Question: I am try to create PrimeFaces p:dataTable with cell editing. Maybe i am use bad syntax or wrong bindings ? Html code with dataTable:
'''
<p:dataTable editable="true" editMode="cell" id="temperatureTable"
value="#{firingBean.temperatureMap}" var="temperatureRow" widgetVar="table">
<f:facet name="header">
Temperaturnaia karta
</f:facet>
<p:column styleClass="notEditable ui-state-default" width="30">
<f:facet name="header">
<h:outputText value="" />
</f:facet>
<f:facet name="output">
<h:outputText value="#{dataSheet.rowIndex + 1}" />
</f:facet>
</p:column>
<p:column styleClass="notEditable" width="50">
<f:facet name="header">
<h:outputText value="#{msg['firing.timefromstart']}" />
</f:facet>
<f:facet name="output">
<h:outputText value="#{temperatureRow.hoursAfterStart}" />
</f:facet>
</p:column>
<p:column width="75">
<f:facet name="header">
<h:outputText value="Termopara 1" />
</f:facet>
<f:facet name="output">
<h:outputText value="#{temperatureRow.points[0].value}" width="75"/>
</f:facet>
<f:facet name="input">
<h:inputText required="true" value="#{temperatureRow.points[0].value}" style="width:75px">
<p:ajax event="change" listener="#{firingBean.updateUserDate}" />
<f:validateDoubleRange maximum="99999999999999" />
</h:inputText>
</f:facet>
</p:column>
<p:column width="75" rendered="#{firingBean.thermoPairs > 1}">
<f:facet name="header">
<h:outputText value="Termopara 2" />
</f:facet>
<f:facet name="output">
<h:outputText value="#{temperatureRow.points[1].value}" />
</f:facet>
<f:facet name="input">
<h:inputText required="true" value="#{temperatureRow.points[1].value}"
style="width:75px" styleClass="inputMega">
<p:ajax event="change" listener="#{firingBean.updateUserDate}" />
<f:validateDoubleRange maximum="99999999999999" />
</h:inputText>
</f:facet>
</p:column>
<p:column width="75" rendered="#{firingBean.thermoPairs > 2}">
<f:facet name="header">
<h:outputText value="Termopara 3" />
</f:facet>
<f:facet name="output">
<h:outputText value="#{temperatureRow.points[2].value}" />
</f:facet>
<f:facet name="input">
<h:inputText required="true" value="#{temperatureRow.points[2].value}" style="width:75px">
<p:ajax event="change" listener="#{firingBean.updateUserDate}" />
<f:validateDoubleRange maximum="99999999999999" />
</h:inputText>
</f:facet>
</p:column>
<p:column width="75" rendered="#{firingBean.thermoPairs > 3}">
<f:facet name="header">
<h:outputText value="Termopara 4" />
</f:facet>
<f:facet name="output">
<h:outputText value="#{temperatureRow.points[3].value}" />
</f:facet>
<f:facet name="input">
<h:inputText required="true" value="#{temperatureRow.points[3].value}" style="width:75px">
<p:ajax event="change" listener="#{firingBean.updateUserDate}" />
<f:validateDoubleRange maximum="99999999999999" />
</h:inputText>
</f:facet>
</p:column>
<p:column width="75" rendered="#{firingBean.thermoPairs > 4}">
<f:facet name="header">
<h:outputText value="Termopara 5" />
</f:facet>
<f:facet name="output">
<h:outputText value="#{temperatureRow.points[4].value}" />
</f:facet>
<f:facet name="input">
<h:inputText required="true" value="#{temperatureRow.points[4].value}" style="width:75px">
<p:ajax event="change" listener="#{firingBean.updateUserDate}" />
<f:validateDoubleRange maximum="99999999999999" />
</h:inputText>
</f:facet>
</p:column>
<p:column width="75" rendered="#{firingBean.thermoPairs > 5}">
<f:facet name="header">
<h:outputText value="Termopara 6" />
</f:facet>
<f:facet name="output">
<h:outputText value="#{temperatureRow.points[5].value}" />
</f:facet>
<f:facet name="input">
<h:inputText required="true" value="#{temperatureRow.points[5].value}" style="width:75px">
<p:ajax event="change" listener="#{firingBean.updateUserDate}" />
<f:validateDoubleRange maximum="99999999999999" />
</h:inputText>
</f:facet>
</p:column>
<p:column styleClass="notEditable" width="75">
<f:facet name="header">
<h:outputText value="#{msg['firing.source']}" />
</f:facet>
<f:facet name="output">
<h:outputText value="#{temperatureRow.measureSource}" />
</f:facet>
</p:column>
<p:column styleClass="notEditable" width="75">
<f:facet name="header">
<h:outputText value="#{msg['firing.user']}" />
</f:facet>
<f:facet name="output">
<h:outputText value="#{temperatureRow.modificationUser}" />
</f:facet>
</p:column>
<p:column styleClass="notEditable" width="75">
<f:facet name="header">
<h:outputText value="#{msg['firing.date']}" />
</f:facet>
<f:facet name="output">
<h:outputText value="#{temperatureRow.modificationDate}">
<f:converter converterId="util-to-sql-date-converter" />
</h:outputText>
</f:facet>
</p:column>
<p:column width="75">
<f:facet name="header">
<h:outputText value="#{msg['firing.note']}" />
</f:facet>
<f:facet name="output">
<h:outputText value="#{temperatureRow.note}" style="width:75px"/>
</f:facet>
<f:facet name="input">
<h:inputText value="#{temperatureRow.note}" style="width:75px">
<p:ajax event="change" listener="#{firingBean.updateUserDate}" />
</h:inputText>
</f:facet>
</p:column>
</p:dataTable>
'''
But table redered the empy rows without visible values in cells and errors. What's wrong?
I'am use PrimeFaces 4.0.

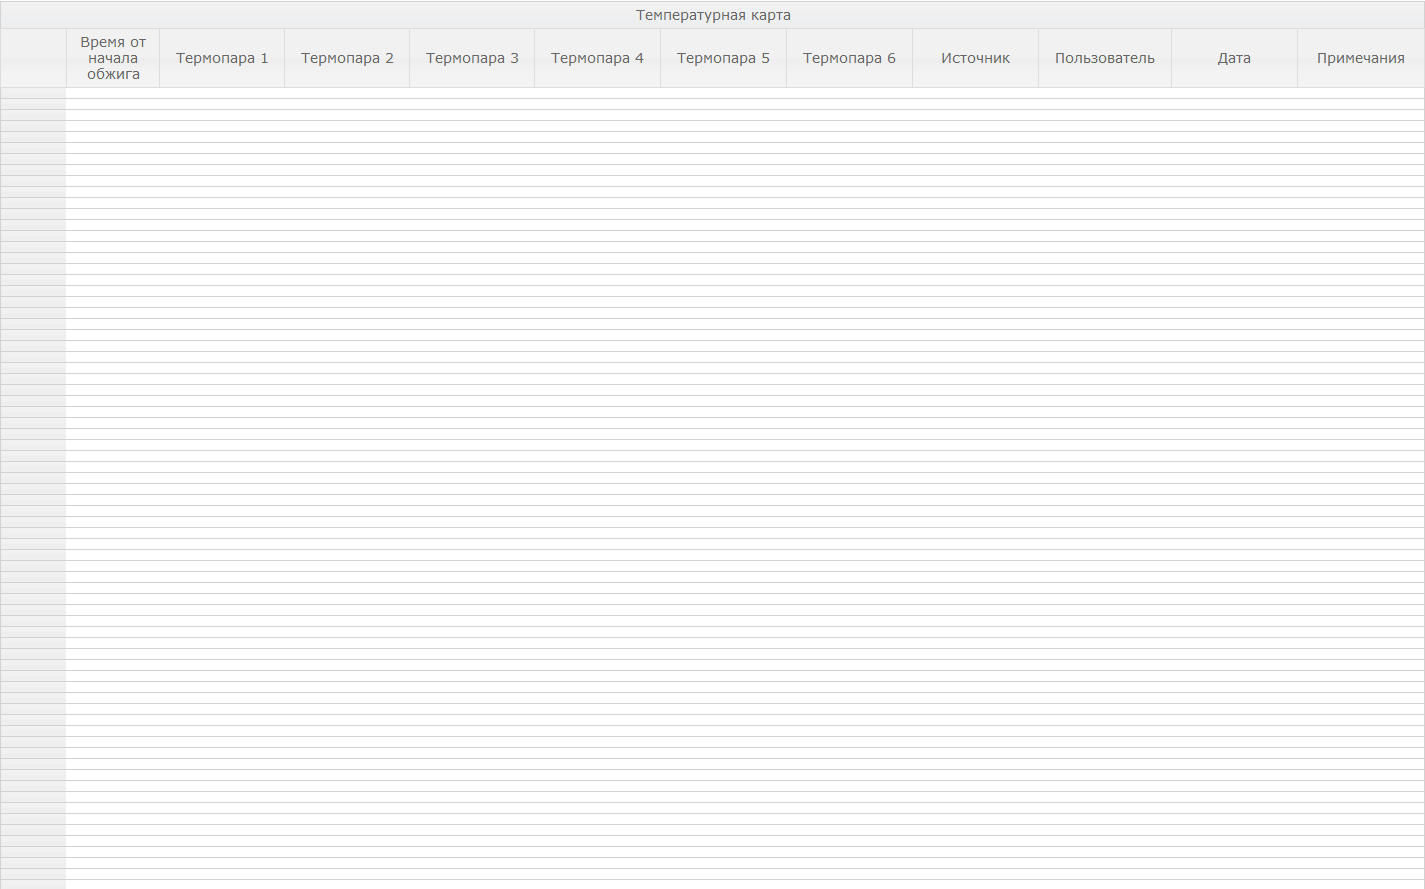
Answer: '''
<p:column styleClass="notEditable ui-state-default" width="30">
<p:cellEditor>
<f:facet name="input">
<h:outputText value="" />
</f:facet>
<f:facet name="output">
<h:outputText value="#{dataSheet.rowIndex + 1}" />
</f:facet>
</<p:cellEditor>
</p:column>
'''
Your have not used the reason for your blank datatable
<URL>